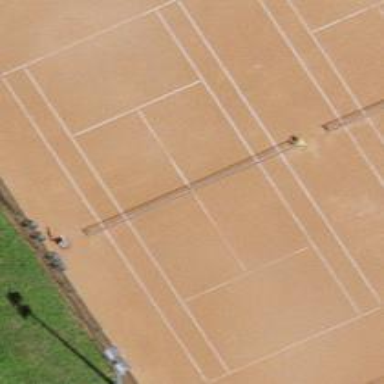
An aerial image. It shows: Sand tennis court on pitch for leisure land.